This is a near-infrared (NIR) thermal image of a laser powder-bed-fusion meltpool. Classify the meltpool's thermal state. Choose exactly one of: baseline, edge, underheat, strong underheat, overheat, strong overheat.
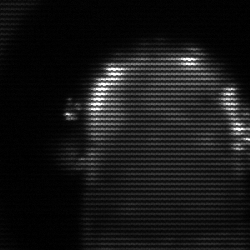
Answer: baseline